Question: I was attempting to output all the min and max values of the simple data types using C# 6's new formatting into a rich text box. But where it calls char.MinValue it stops outputting the string.

The following code is shortened to give an example and show just the problem I'm having. MaxChar() causes no problems but anywhere I put MinChar() the string quits outputting. I am seeing no errors when trying to debug, and the method is concatenating everything when I look at the local variables using breakpoints. So I was thinking it might have something to do with the rich text box, but I cannot find anything that leads me to understand why this is happening.
'''
public Form1()
{
InitializeComponent();
richTextBox1.Text = setTextBox();
}
private string setTextBox()
{
String output = "";
// decimal
output += "decimal " +
$" Min: " + MinDecimal() + "
" +
$" Max: " + MaxDecimal() + "
";
// char
output += "char " +
$" Min: " + MinChar() + " to " +
$"Max: " + MaxChar() + "
";
return output;
}
public string MinChar()
{
return $"{char.MinValue.ToString()}";
}
public string MaxChar()
{
return $"{char.MaxValue.ToString()}";
}
'''
I currently have it casting my char.MinValue to an int ((int)char.MinValue) before calling ToString(), and that works just fine, but of course it's outputting the int value of the char. So where is the problem?
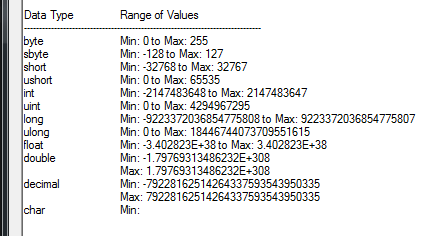
Answer: <URL> return a 'char' datatype. This means that 'char.MinValue' is actually '', which is the string terminator character. 'RichTextBox' understands it as such and doesn't output the remainder of the string.
You can see that if you check the value of 'output' in the debugger:
'''
"decimal Min: -79228162514264337593543950335
Max: 79228162514264337593543950335
char Min: to Max:
"
'''